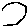
Label: hexagon